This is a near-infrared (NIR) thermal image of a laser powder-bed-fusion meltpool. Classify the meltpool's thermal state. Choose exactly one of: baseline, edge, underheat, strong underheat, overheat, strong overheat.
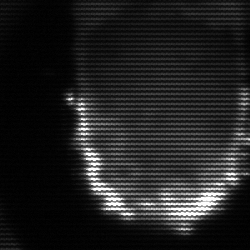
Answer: baseline